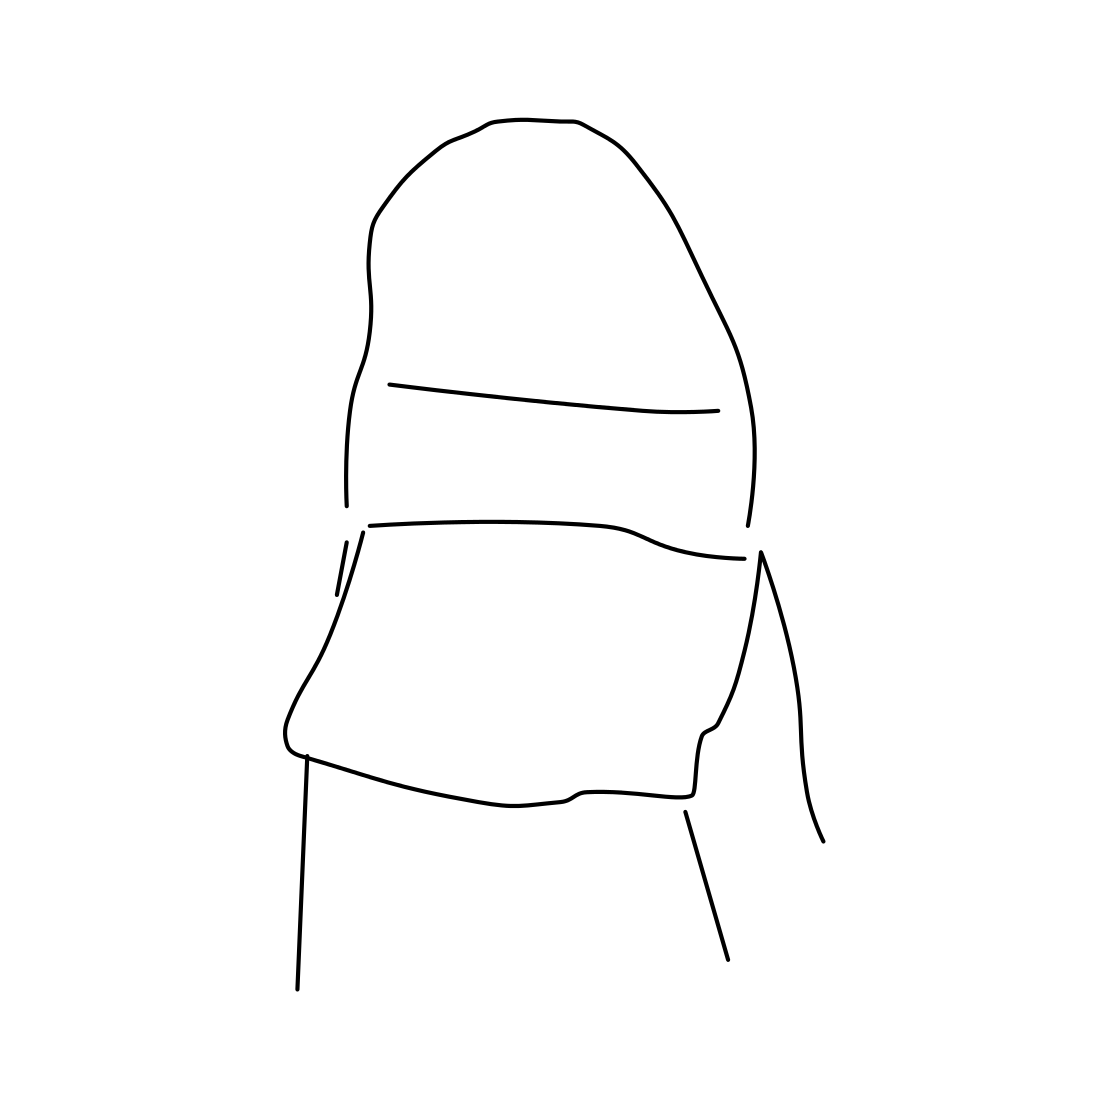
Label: chair